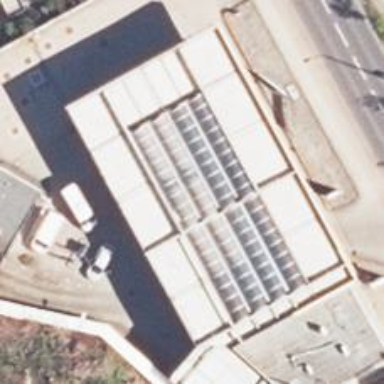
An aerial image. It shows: Fuel station.